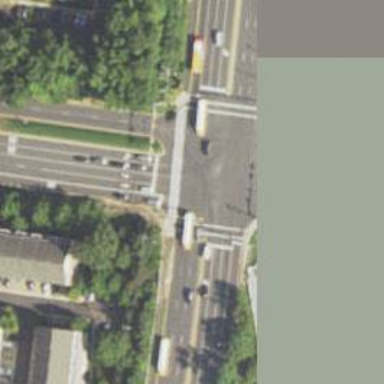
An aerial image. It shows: Crossing on asphalt footway marked with zebra stripes.